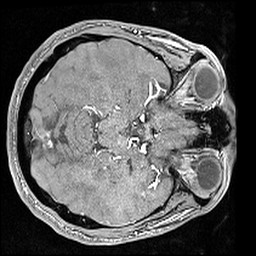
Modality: angio
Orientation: axial
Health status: ill
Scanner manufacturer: siemens
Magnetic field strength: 3 T
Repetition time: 0.023 s
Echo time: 0.00418 s